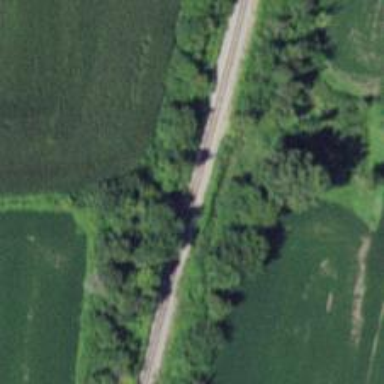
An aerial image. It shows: Railway track.